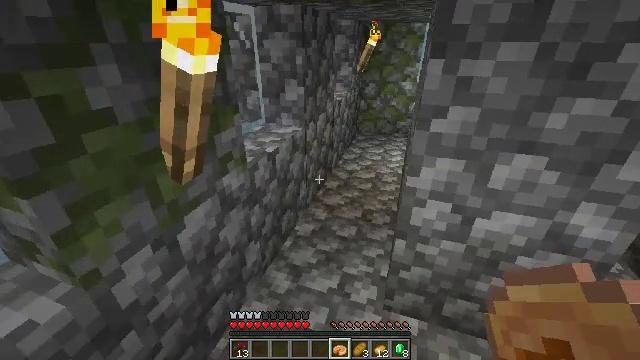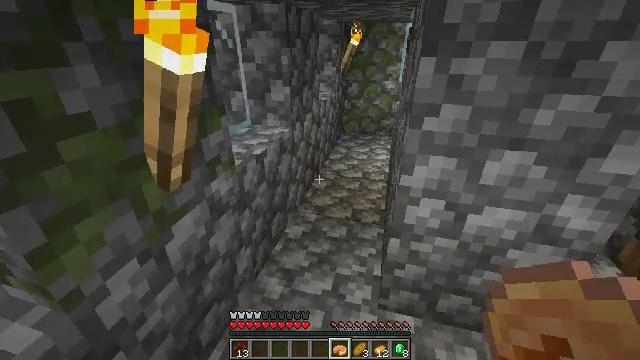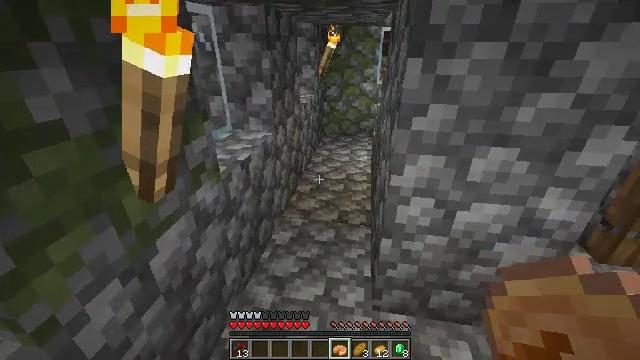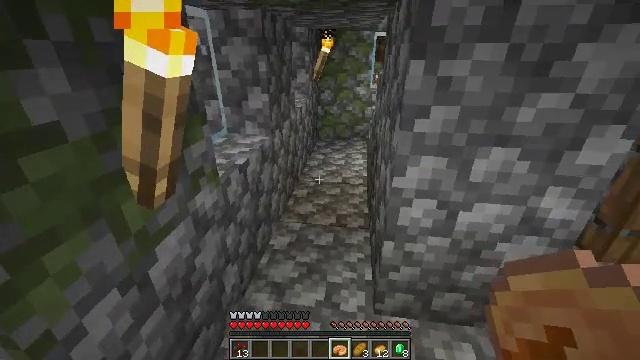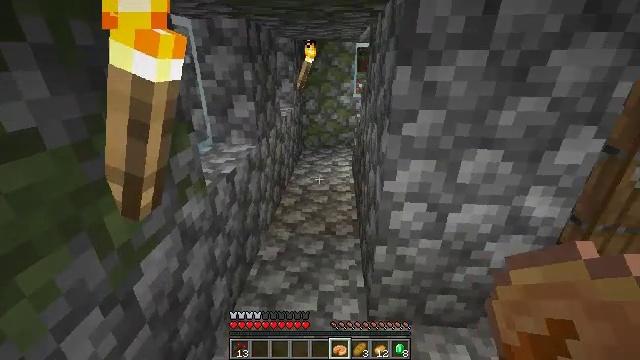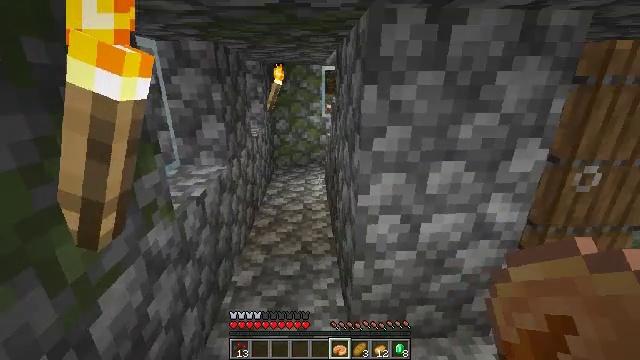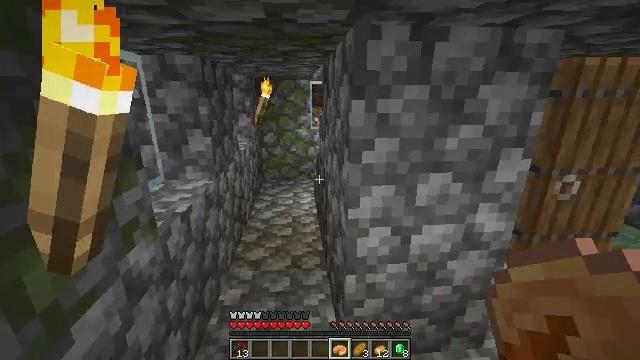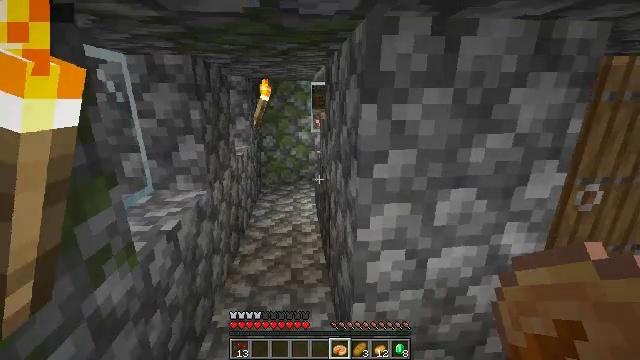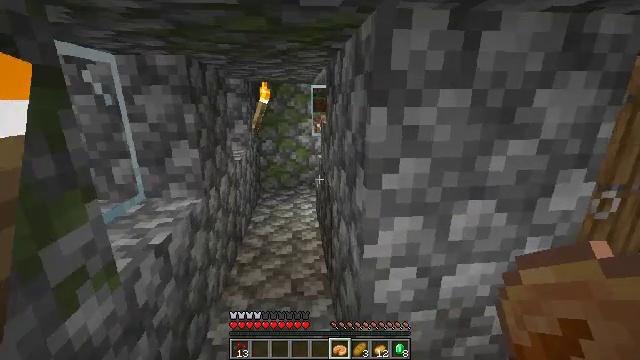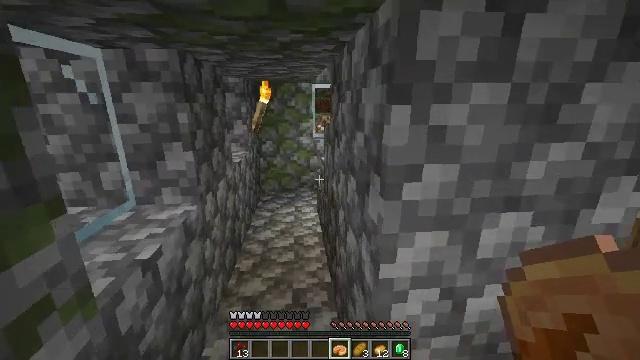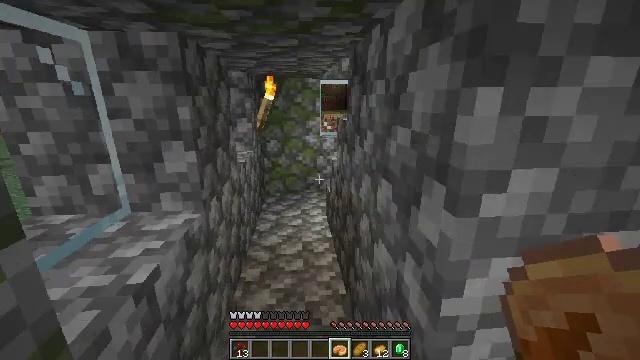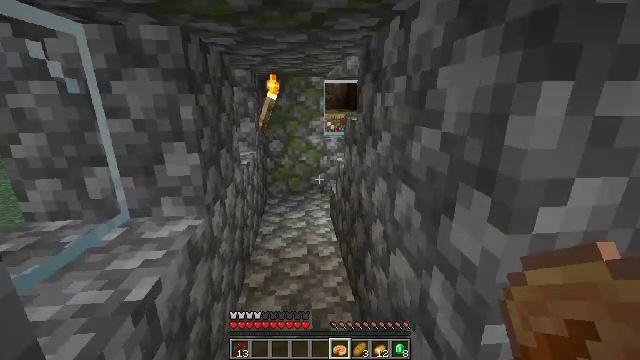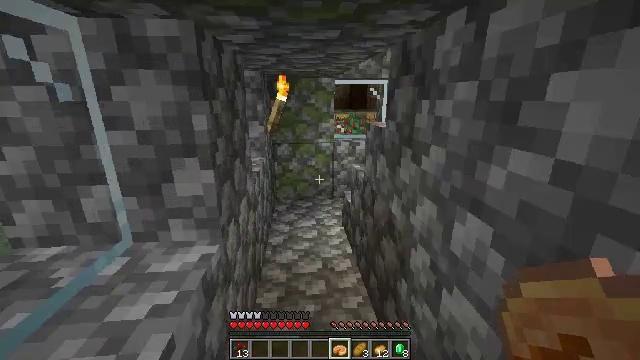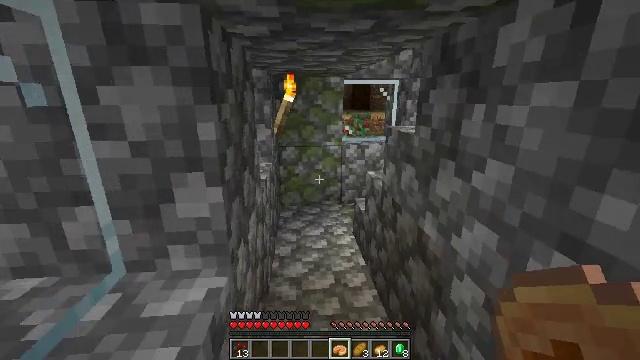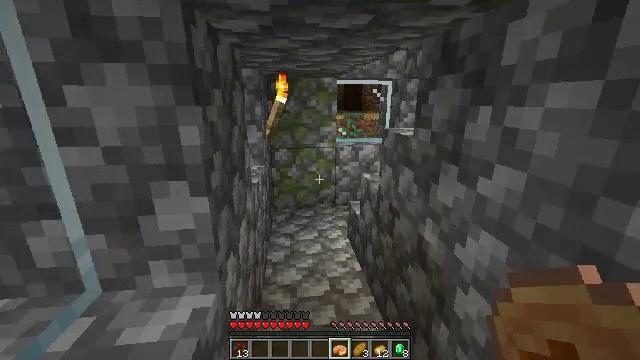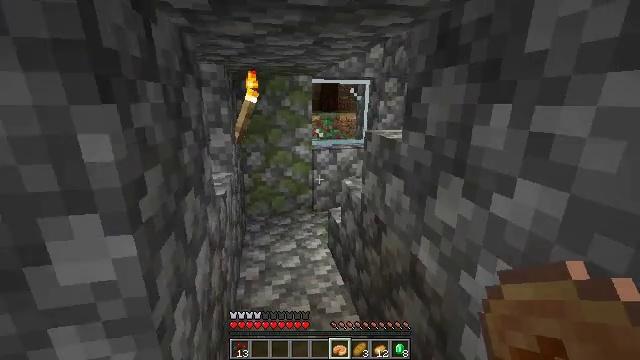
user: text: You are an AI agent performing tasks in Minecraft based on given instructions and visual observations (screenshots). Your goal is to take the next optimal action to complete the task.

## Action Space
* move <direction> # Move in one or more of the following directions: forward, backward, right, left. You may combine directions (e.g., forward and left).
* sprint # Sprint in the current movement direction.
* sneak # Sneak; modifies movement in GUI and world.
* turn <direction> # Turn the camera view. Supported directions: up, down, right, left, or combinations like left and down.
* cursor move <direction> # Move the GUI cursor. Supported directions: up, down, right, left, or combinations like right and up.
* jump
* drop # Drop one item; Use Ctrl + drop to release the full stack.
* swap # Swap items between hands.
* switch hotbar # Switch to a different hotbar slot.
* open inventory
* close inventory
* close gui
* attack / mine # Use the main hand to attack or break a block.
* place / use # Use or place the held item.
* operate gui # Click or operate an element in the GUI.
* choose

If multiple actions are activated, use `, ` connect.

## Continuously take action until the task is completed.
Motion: motion action
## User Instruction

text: Remove the purple carpet from the floor.
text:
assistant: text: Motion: turn right
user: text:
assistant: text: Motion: turn right
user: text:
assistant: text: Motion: turn right
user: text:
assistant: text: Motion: turn right and up
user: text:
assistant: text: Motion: turn right and up
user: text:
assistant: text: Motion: move forward, turn right and up
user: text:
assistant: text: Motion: move forward
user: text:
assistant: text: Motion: move forward
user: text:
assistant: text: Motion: move forward and move left
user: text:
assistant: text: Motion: move forward and move left
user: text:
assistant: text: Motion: move forward and move left
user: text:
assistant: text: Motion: move forward and move left
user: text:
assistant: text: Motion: move forward and move left
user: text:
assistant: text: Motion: move forward and move left, turn right
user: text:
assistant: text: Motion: move forward, turn right
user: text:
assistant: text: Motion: move forward, turn right
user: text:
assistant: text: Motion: move forward, turn right
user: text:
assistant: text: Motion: move forward and move left, turn right
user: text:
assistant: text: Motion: move forward and move left, turn right
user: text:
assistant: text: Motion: move forward and move left, turn right
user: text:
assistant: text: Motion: move forward and move left, turn right
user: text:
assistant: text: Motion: move forward and move left, turn right
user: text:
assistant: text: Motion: move forward and move left
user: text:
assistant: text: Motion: move forward and move left, turn right
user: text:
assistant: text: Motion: move forward and move left, turn right
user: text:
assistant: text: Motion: move forward and move left, turn right and down
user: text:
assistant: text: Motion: move forward and move left, turn left
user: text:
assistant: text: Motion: move forward and move left
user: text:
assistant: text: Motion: move forward and move left
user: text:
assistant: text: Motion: move forward and move left